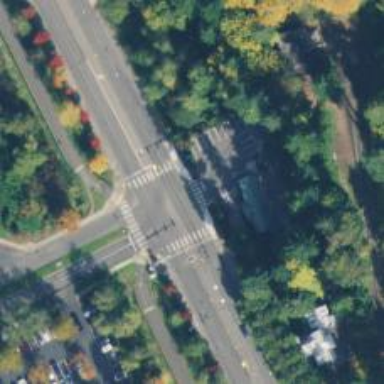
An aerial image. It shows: Zebra crossing on the road.